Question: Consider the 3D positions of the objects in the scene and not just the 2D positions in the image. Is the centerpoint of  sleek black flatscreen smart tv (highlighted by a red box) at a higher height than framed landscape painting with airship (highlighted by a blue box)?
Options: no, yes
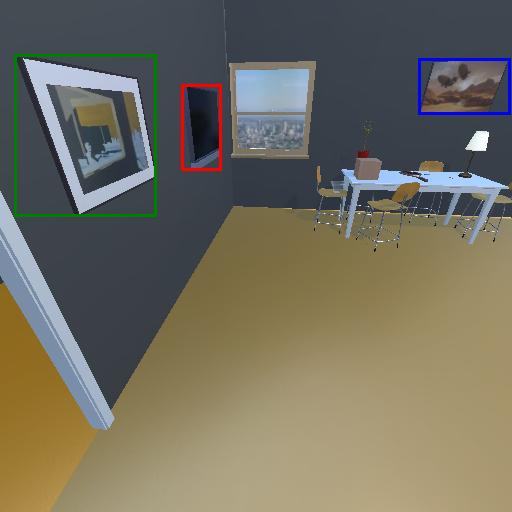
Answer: no